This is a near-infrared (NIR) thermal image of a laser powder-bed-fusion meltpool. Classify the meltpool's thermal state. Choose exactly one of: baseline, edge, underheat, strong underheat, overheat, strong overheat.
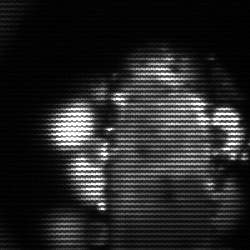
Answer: strong underheat